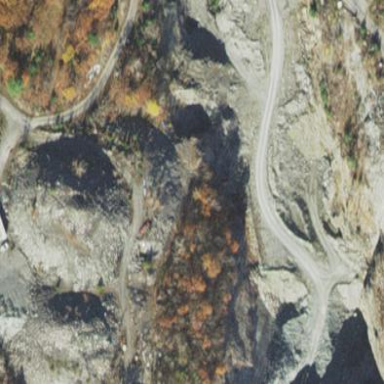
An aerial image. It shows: Quarry area.